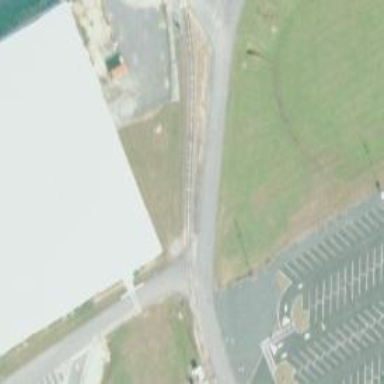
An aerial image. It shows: Railway spur service.